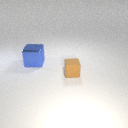
small brown rubber cube in front of large blue metal cube